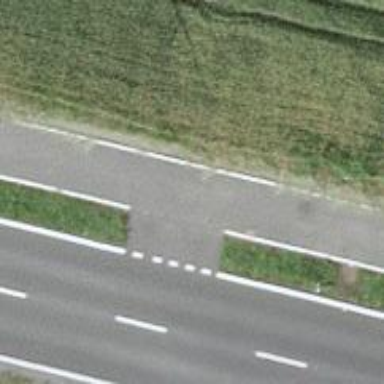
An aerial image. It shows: Asphalt cycleway running through agricultural area.